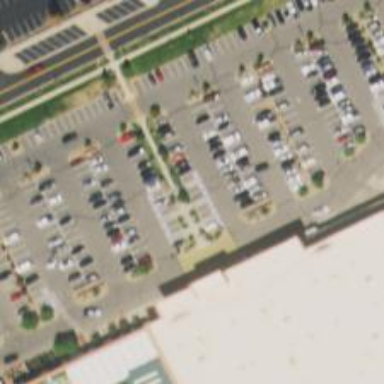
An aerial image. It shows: Parking space is available.